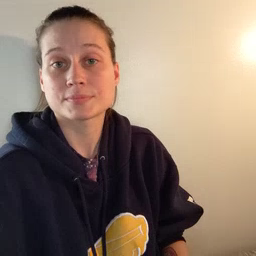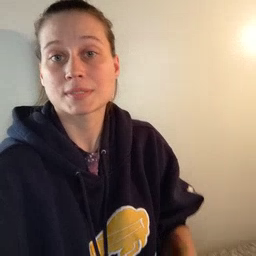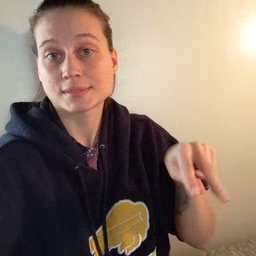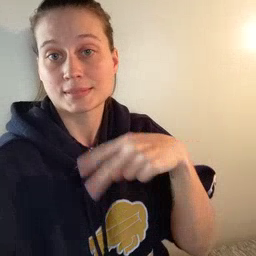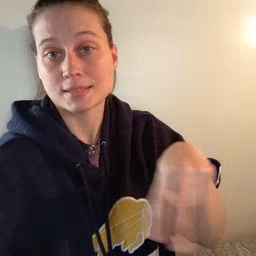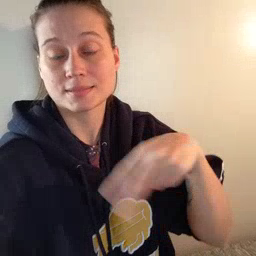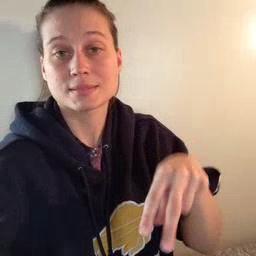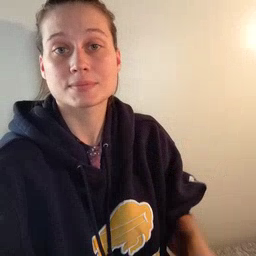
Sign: dance